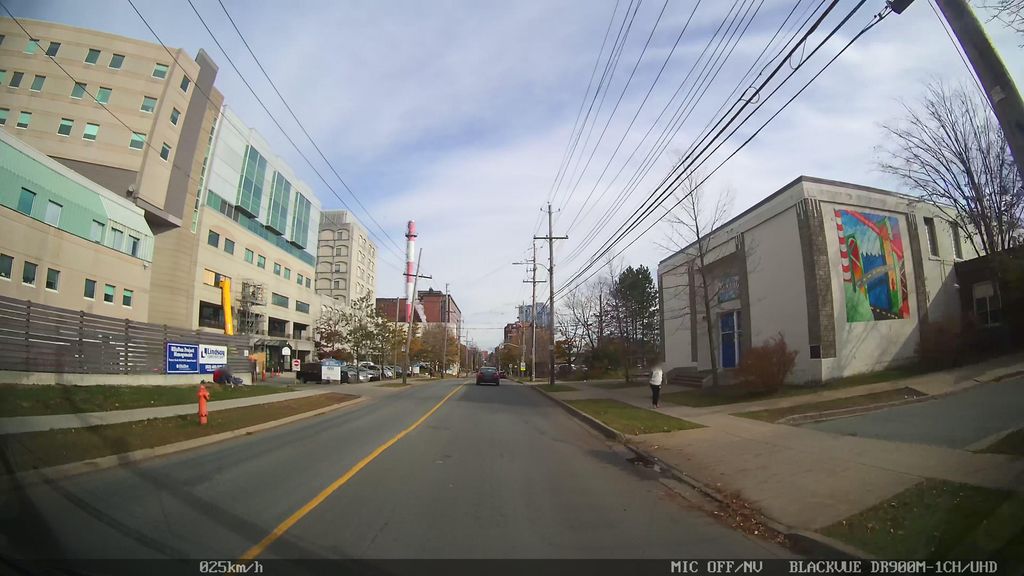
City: halifax